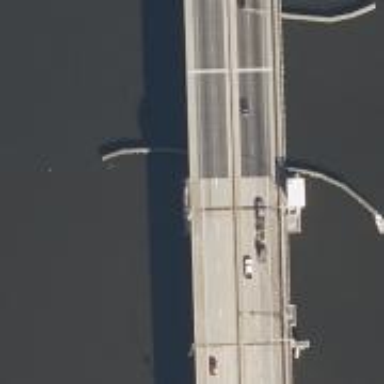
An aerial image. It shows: Movable drawbridge on motorway highway.